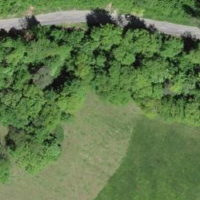
EUNIS habitat code: 25
Species observed at this site:
Hippocrepis emerus